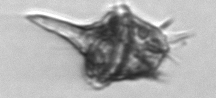
Label: Amylax